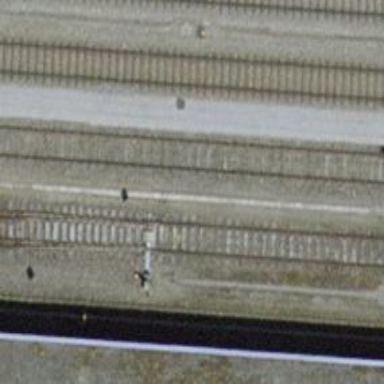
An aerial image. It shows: Railway switch.